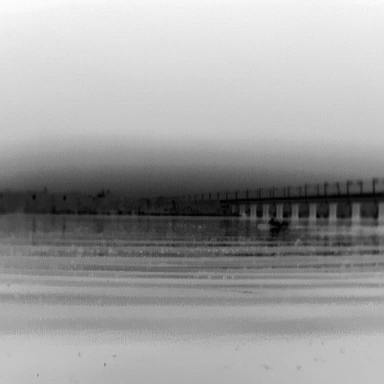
There is a warship in the infrared image.